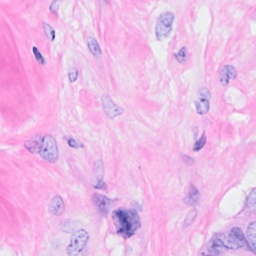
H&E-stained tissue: Breast